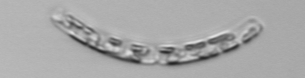
Label: Guinardia_striata